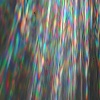
Label: sunburn